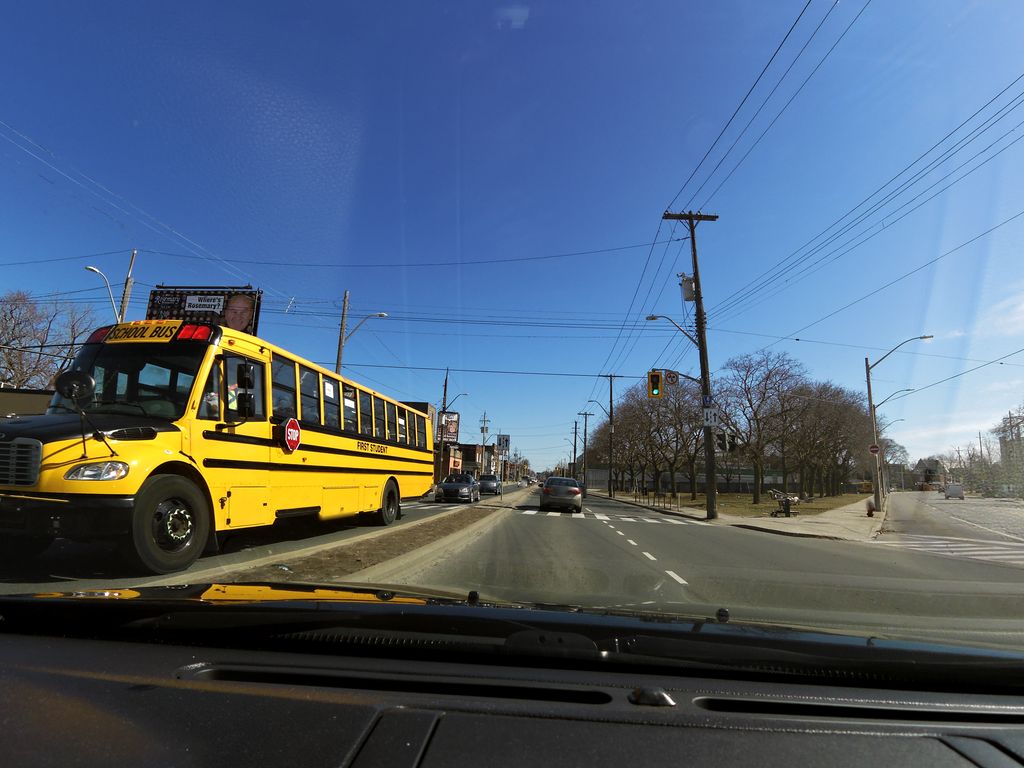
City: hamilton